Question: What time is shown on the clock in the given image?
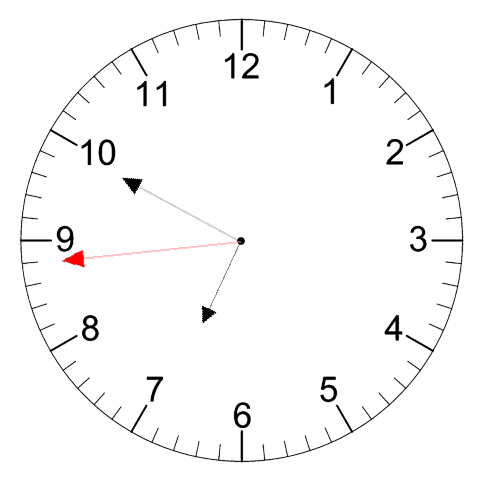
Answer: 06:49:44